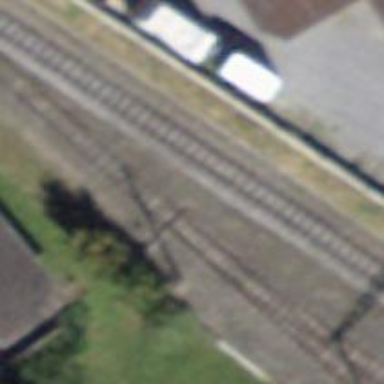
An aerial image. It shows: Railway switch.